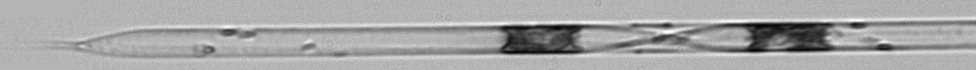
Label: Rhizosolenia